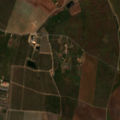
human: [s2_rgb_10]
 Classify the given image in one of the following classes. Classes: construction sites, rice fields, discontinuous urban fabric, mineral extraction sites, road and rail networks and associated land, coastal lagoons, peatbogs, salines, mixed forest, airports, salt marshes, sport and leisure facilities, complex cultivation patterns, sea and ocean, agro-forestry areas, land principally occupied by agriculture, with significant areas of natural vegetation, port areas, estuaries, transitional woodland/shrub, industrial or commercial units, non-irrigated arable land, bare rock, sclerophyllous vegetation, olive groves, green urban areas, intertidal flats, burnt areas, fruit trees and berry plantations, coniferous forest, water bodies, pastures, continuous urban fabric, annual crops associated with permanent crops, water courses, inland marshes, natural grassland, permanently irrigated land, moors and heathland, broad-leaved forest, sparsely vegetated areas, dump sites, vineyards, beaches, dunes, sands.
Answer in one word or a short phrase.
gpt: continuous urban fabric